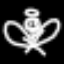
Label: angel